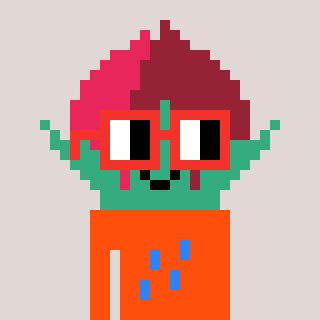
a pixel art character with square red glasses, a rosebud-shaped head and a orange-colored body on a warm background